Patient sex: F
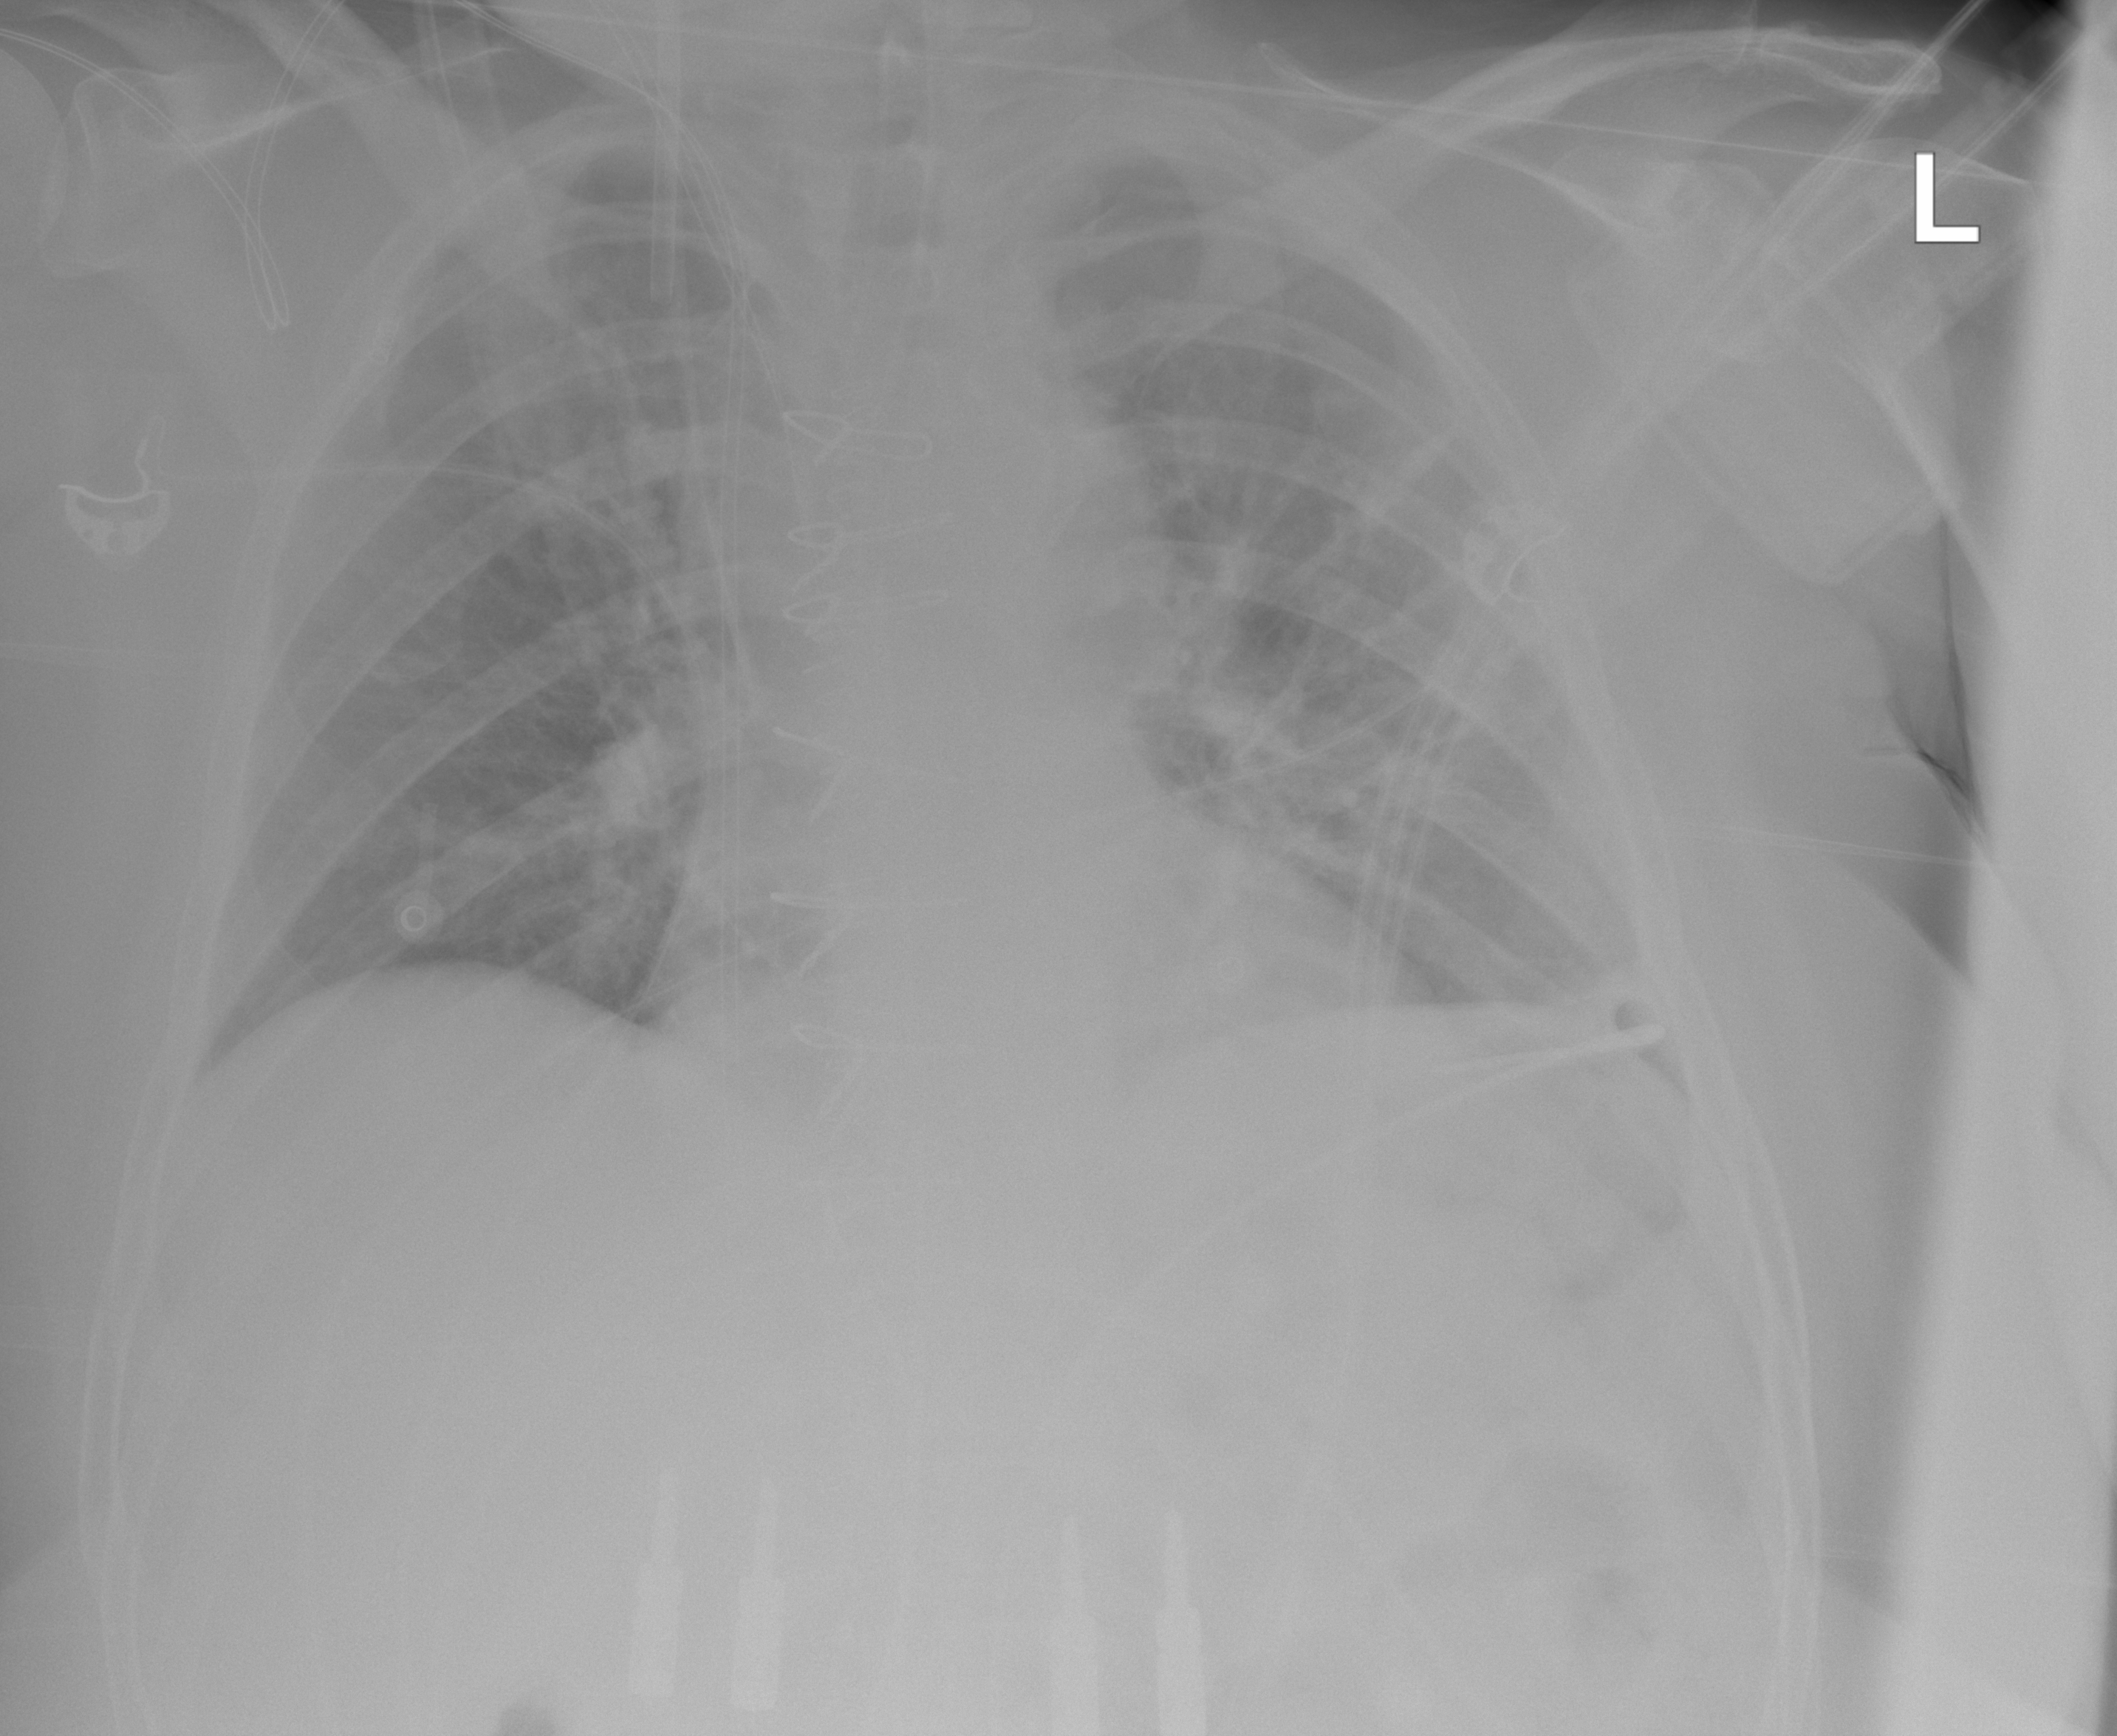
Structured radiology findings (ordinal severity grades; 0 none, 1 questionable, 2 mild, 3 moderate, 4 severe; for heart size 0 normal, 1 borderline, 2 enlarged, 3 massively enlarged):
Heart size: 1
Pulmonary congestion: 1
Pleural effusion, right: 0
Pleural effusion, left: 0
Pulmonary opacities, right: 0
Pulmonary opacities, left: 0
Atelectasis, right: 2
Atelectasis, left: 2